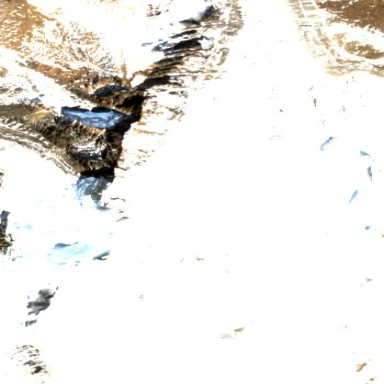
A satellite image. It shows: Stunning view of glacier.